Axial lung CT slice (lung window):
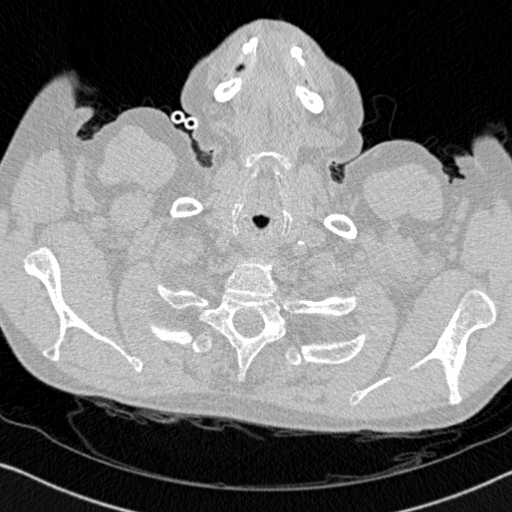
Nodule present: no